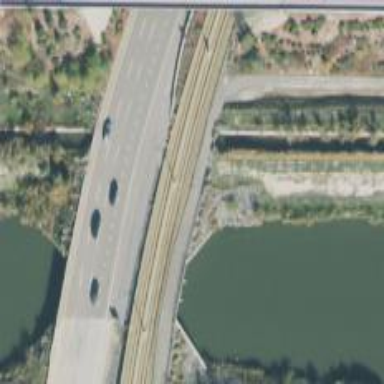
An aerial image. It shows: Bridge for light rail electrified with contact line.